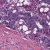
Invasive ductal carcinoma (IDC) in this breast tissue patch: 1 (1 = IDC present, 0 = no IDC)